Question: I installed with success composer.phar in my computer but when I try to create a Laravel project with composer I have this error "exportnot open input file: path". Here you can see a print of terminal:

How can I fix it?
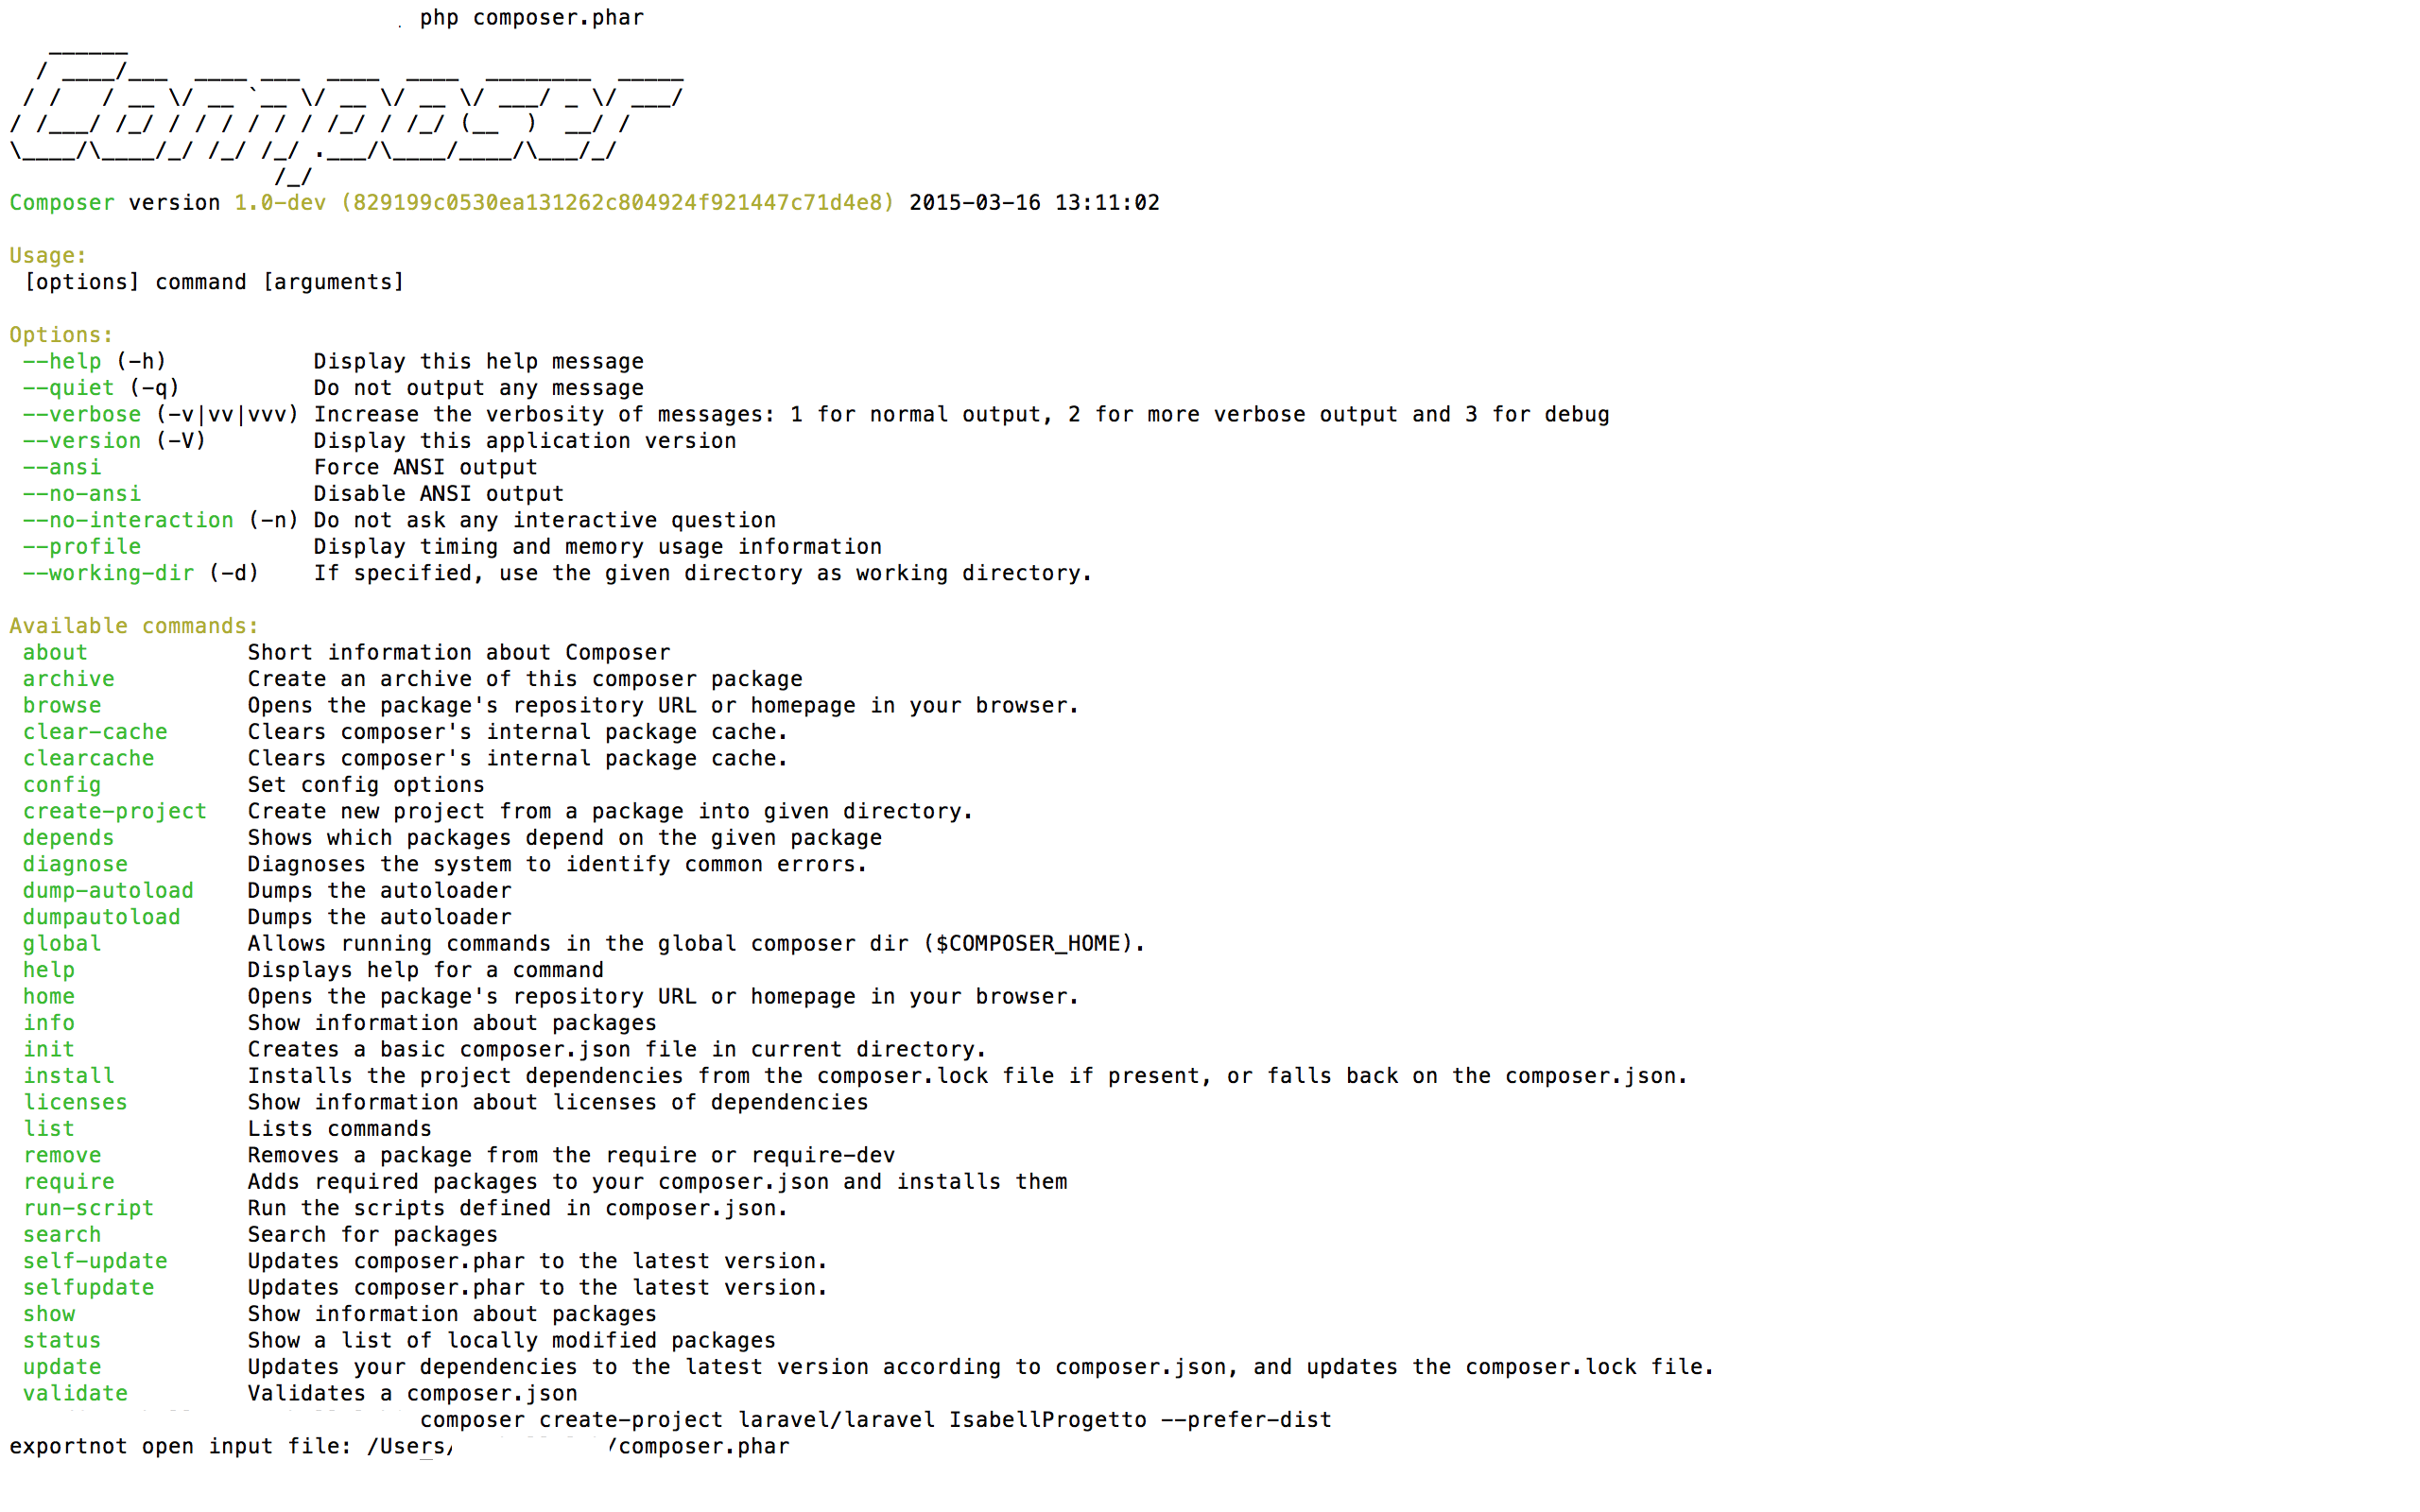
Answer: Try it like this:
'''
php composer.phar create-project laravel/laravel IsabellProgetto
'''